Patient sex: M
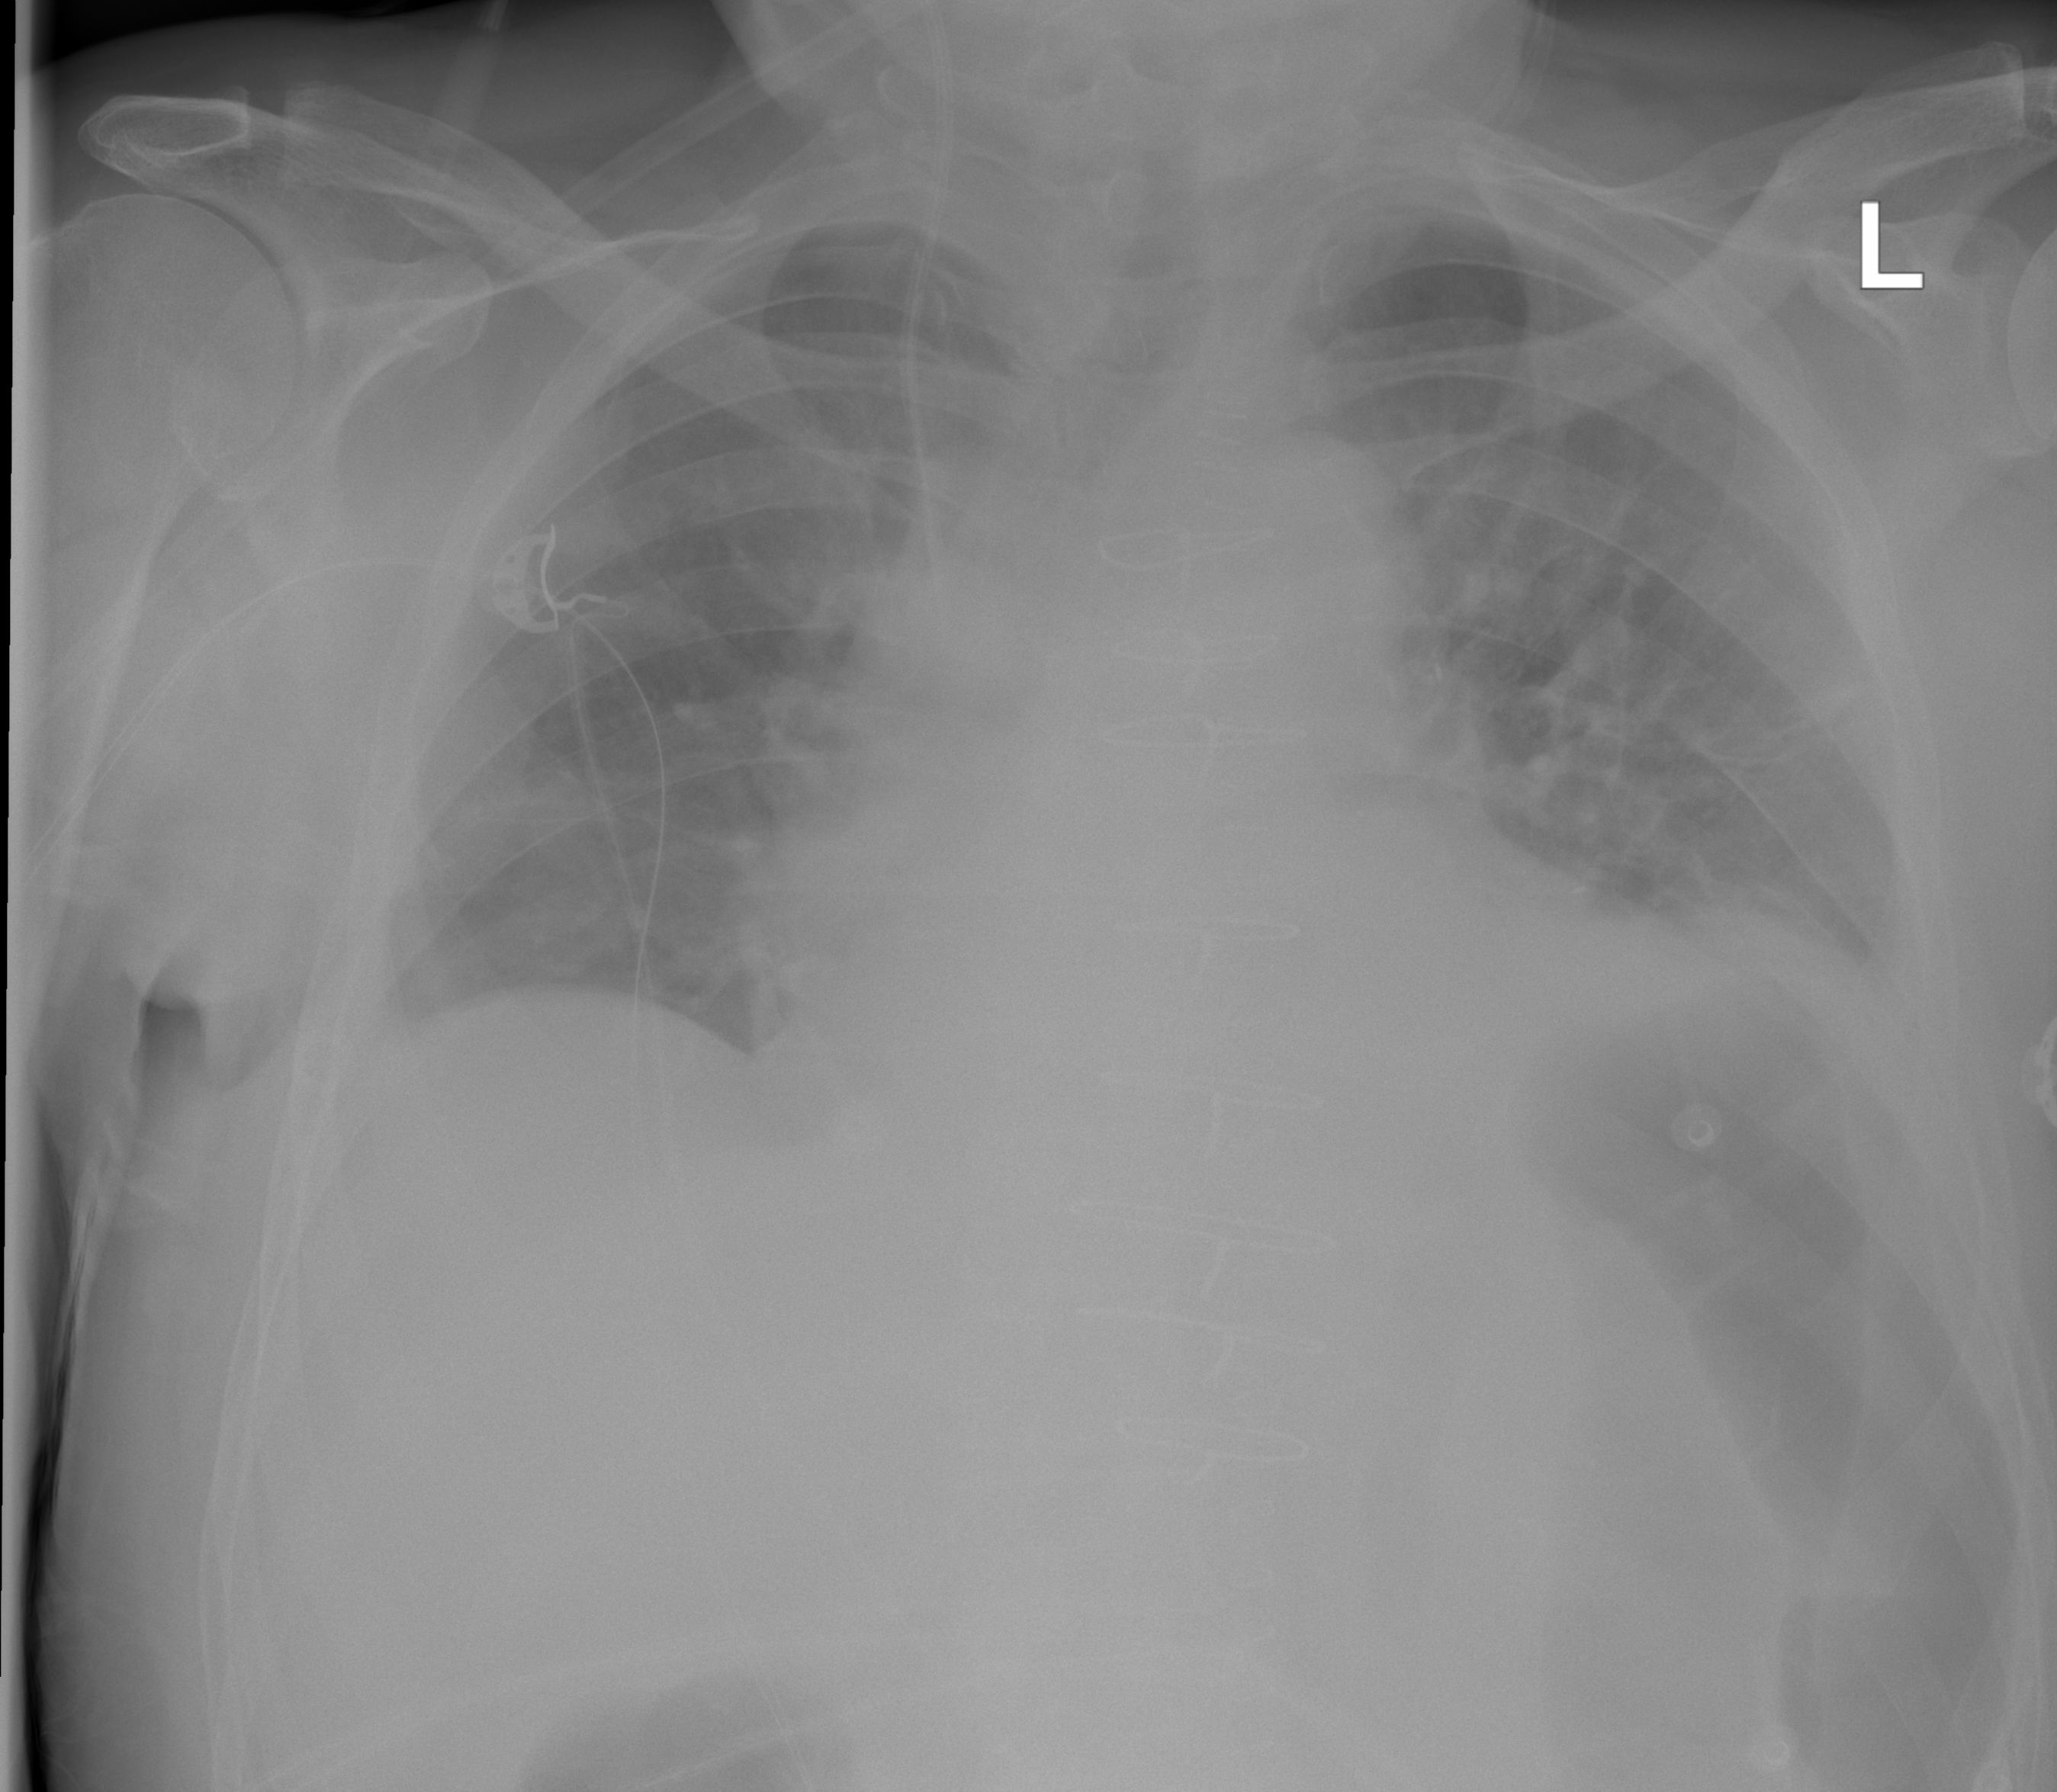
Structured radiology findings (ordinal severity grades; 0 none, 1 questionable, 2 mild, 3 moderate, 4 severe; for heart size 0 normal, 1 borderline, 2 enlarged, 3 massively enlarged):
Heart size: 2
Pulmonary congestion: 2
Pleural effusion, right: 0
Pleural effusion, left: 2
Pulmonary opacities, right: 0
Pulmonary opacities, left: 0
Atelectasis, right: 0
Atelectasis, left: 2